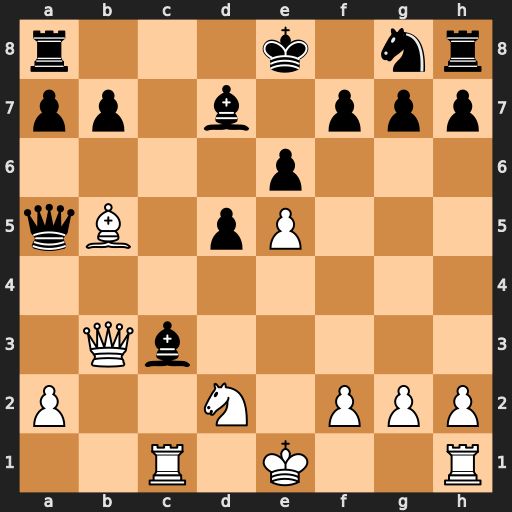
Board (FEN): r3k1nr/pp1b1ppp/4p3/qB1pP3/8/1Qb5/P2N1PPP/2R1K2R
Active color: w
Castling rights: Kkq
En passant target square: -
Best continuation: Bxd7+ Ke7 Rxc3